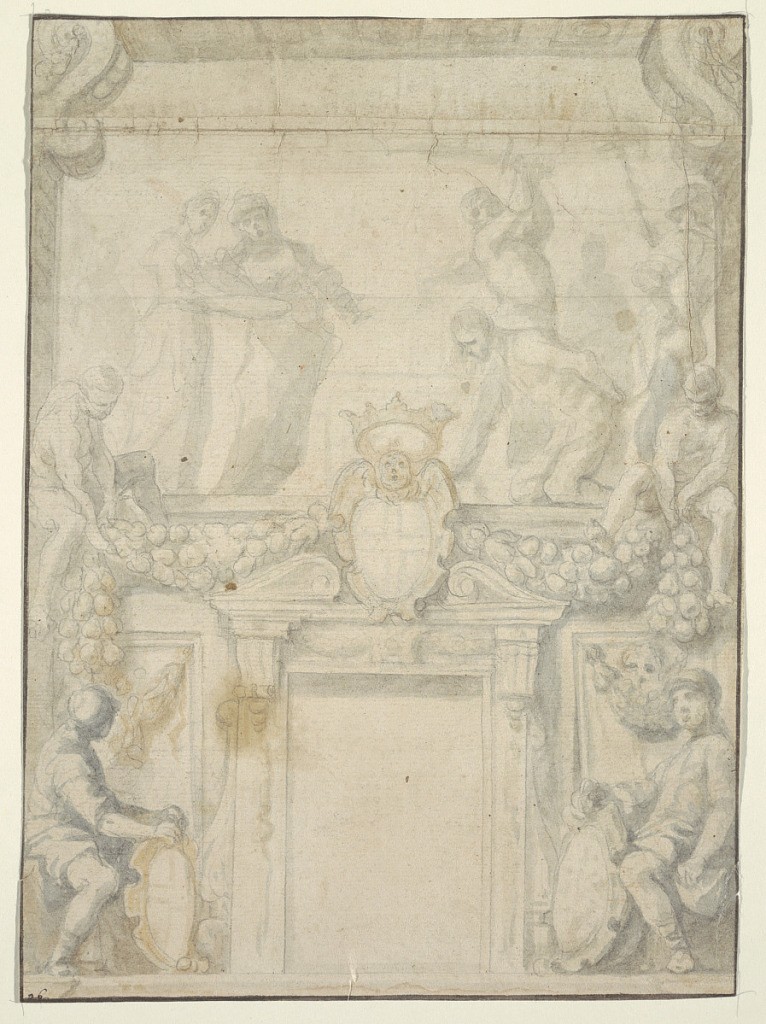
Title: Beheading of John the Baptist
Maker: Mattia Preti, Italian, 1613 - 1699
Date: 1661–66
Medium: Brush and watercolor, black chalk on paper; verso: red chalk on paper
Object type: Drawing
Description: A study for mural decoration around a window, S. Giovanni in Valletta, Malta; Verso a sketch for a ceiling plan.  At top left, two women, possibly Salome, holding a platter and looking to the right as John the Baptist kneels down while a soldier above him is ready to strike down with a sword.  At center at each end two figures are seated holding an end of a garland.  At bottom center, a doorway with seated soldiers holding shields on either side.